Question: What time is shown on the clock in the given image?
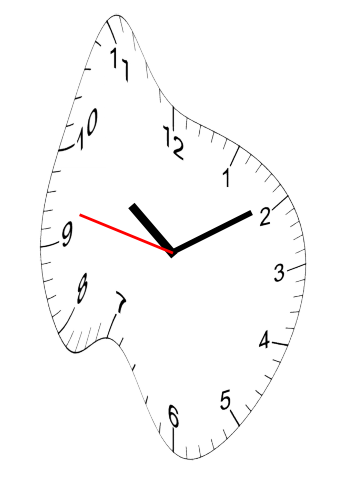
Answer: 10:09:47